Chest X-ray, PA view. Patient: 35 years old, sex F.
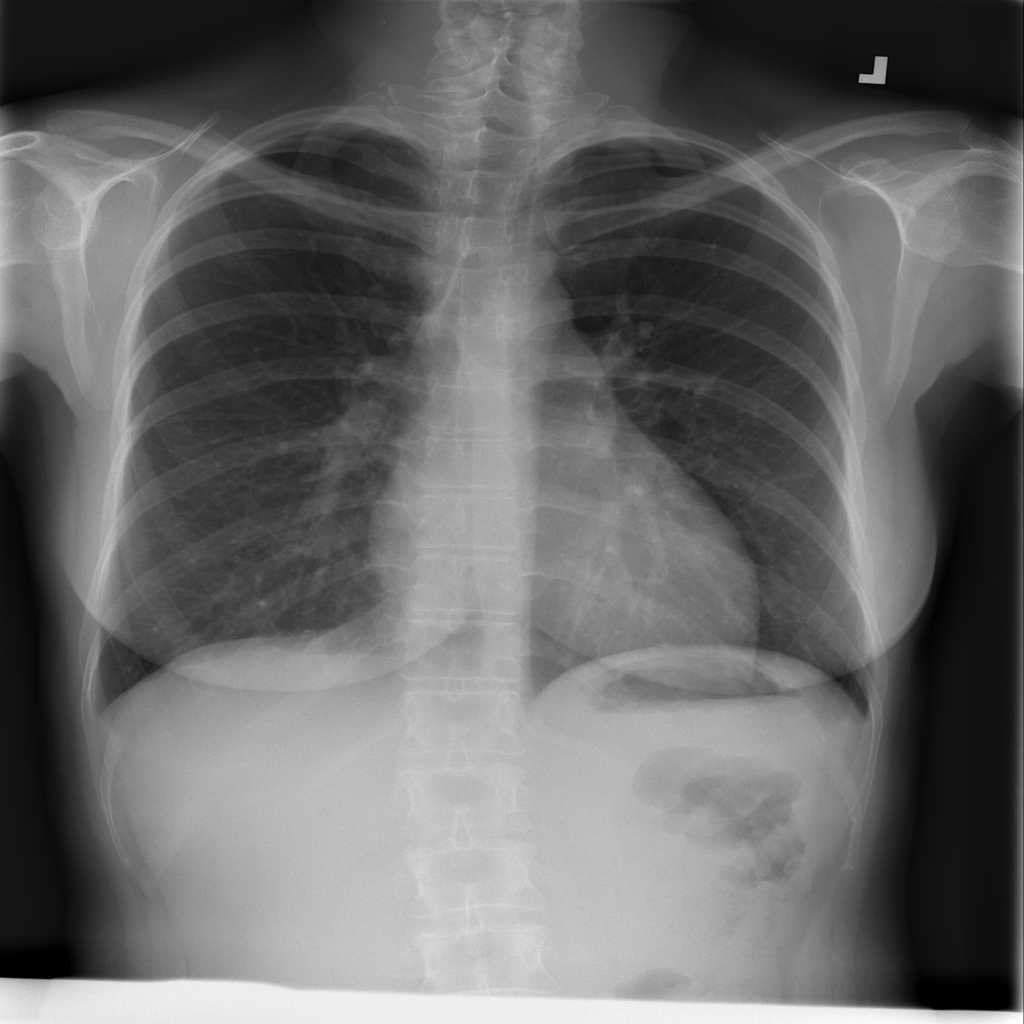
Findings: No Finding